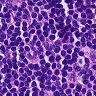
Metastatic tissue present: no